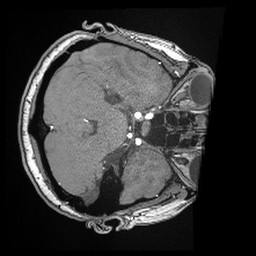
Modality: angio
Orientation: axial
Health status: ill
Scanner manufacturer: siemens
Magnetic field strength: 3 T
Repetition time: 0.021 s
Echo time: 0.00343 s